Question: I need to hide html controls like buttons, when alert message popups. As initially some controls are hidden but when alert message popups it shows the controls. How to make controls hidden when alert message popup. The below image shows the problem..
'''
<html>
<head>
<script>
function disableElements()
{
document.getElementById("name").disabled=true;
document.getElementById("link").disabled=true;
document.getElementById("s1").style.display="none";
document.getElementById("c1").style.display="none";
document.getElementById("ex1").style.display="none";
document.getElementById("u1").style.display="none";
document.getElementById("u2").style.display="none";
document.getElementById("se1").style.display="none";
document.getElementById("ladd").style.display="none";
document.getElementById("ledit").style.display="none";
document.getElementById("lfind").style.display="none";
document.getElementById("ldel").style.display="none";
}
function addenable()
{
document.getElementById("name").disabled=false;
document.getElementById("link").disabled=false;
document.getElementById("s1").style.display="inline";
document.getElementById("c1").style.display="inline";
document.getElementById("ex1").style.display="inline";
document.getElementById("a1").style.display="none";
document.getElementById("e1").style.display="none";
document.getElementById("f1").style.display="none";
document.getElementById("d1").style.display="none";
document.getElementById("u1").style.display="none";
document.getElementById("u2").style.display="none";
document.getElementById("ladd").style.display="inline";
document.getElementById("ledit").style.display="none";
document.getElementById("lfind").style.display="none";
document.getElementById("ldel").style.display="none";
}
</script>
</head>
<body onload="disableElements()">
<form method="post" action="#">
<input type="button" name="add" id="a1" value="Add" onclick="addenable()"/>
<input type="button" name="edit" id="e1" value="Edit"/>
<input type="button" name="find" id="f1" value="Find"/>
<input type="button" name="delete" id="d1" value="Delete"/>
<input type="submit" name="save" id="s1" value="Save"/>
<input type="submit" name="update" id="u1" value="Update"/>
<input type="submit" name="remove" id="u2" value="Update"/>
<input type="reset" name="cancel" id="c1" value="Cancel"/>
<input type="button" name="exit" id="ex1" value="Exit" onclick="javascript:history.go(0);" />
<table id="tbl1" width="100%" border="0" >
<tr>
<td><label>Name :</label></td>
<td>&nbsp;</td>
<td><input type="text" name="Name" size="40px" id="name" /></td>
<td></td>
<td><label>Website :</label></td>
<td>&nbsp;</td>
<td><input type="text" name="Link" size="40px" id="link" /><br/></td>
</tr>
<tr>
<td><input type="button" name="search" id="se1" value="Search"/></td>
</tr>
</table>
</form>
</body>
</html>
<?php
if(isset($_POST["save"]))
{
if(($_POST["Name"] == '') || ($_POST["Link"] == ''))
{
echo '<script type="text/javascript">alert("insert values....!")</script>';
}
else
{
$name = $_POST["Name"];
$link = $_POST["Link"];
#inserting values
$insert = mysql_query("INSERT INTO data (Name, Link) VALUES ('$name','$link')");
if(!$insert)
{
//die ("Error". mysql_error());
echo '<script type="text/javascript">alert("Duplicate Entry!")</script>';
}
else
{
echo '<script type="text/javascript">alert("Record Save Successflly!")</script>';
}
}
}
?>
'''

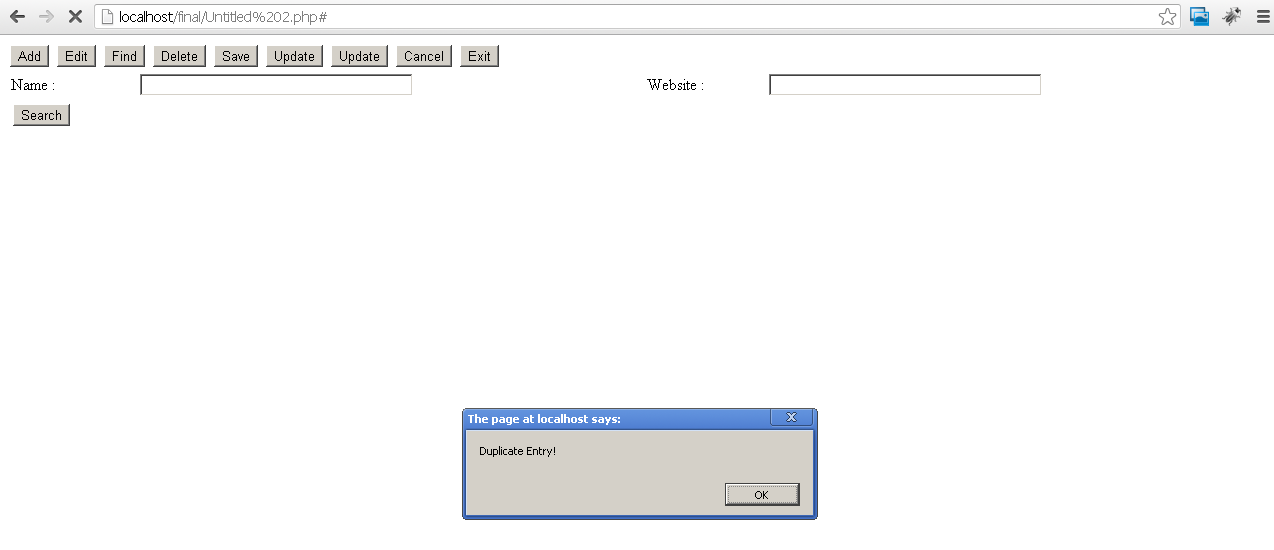
Answer: If I were you I'll create a function like this to cover my entire document and call alert().
'''
function hideAll(){
var div = $('<div id="div-cover" style="background:rgba(3,3,3,.7);display:block;position:absolute;left:0px;top:0px;z-index:1000;"></div>');
$(div).width($(document).width()).height($(document).height());
$(document.body).prepend(div);
}
function showAll(){
$('#div-cover').remove();
}
'''
And Call it like:
'''
hideAll();
alert();
showAll();
'''
AND
If you want to hide certain elements only. Give it something in common. Here I'm using html5 data attribute and javascript querySelectorAll, no jQuery.
'''
<input type="button" data-group="grp1" name="add" id="a1" value="Add" onclick="addenable()"/>
<input type="button" data-group="grp1" name="edit" id="e1" value="Edit"/>
<input type="button" data-group="grp1" name="find" id="f1" value="Find"/>
<input type="button" data-group="grp1" name="delete" id="d1" value="Delete"/>
<input type="submit" data-group="grp1" name="save" id="s1" value="Save"/>
<input type="submit" data-group="grp1" name="update" id="u1" value="Update"/>
<input type="submit" data-group="grp1" name="remove" id="u2" value="Update"/>
<input type="reset" data-group="grp1" name="cancel" id="c1" value="Cancel"/>
<input type="button" data-group="grp1" name="exit" id="ex1" value="Exit" onclick="javascript:history.go(0);" />
<script type="text/javascript">
function hideAll(){
var arr = document.querySelectorAll('[data-group="grp1"]');
for(var i=0;i<arr.length;i++){
arr[i].style.display = 'none';
}
}
function showAll(){
var arr = document.querySelectorAll('[data-group="grp1"]');
for(var i=0;i<arr.length;i++){
arr[i].style.display = 'inline';
}
}
</script>
'''